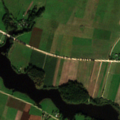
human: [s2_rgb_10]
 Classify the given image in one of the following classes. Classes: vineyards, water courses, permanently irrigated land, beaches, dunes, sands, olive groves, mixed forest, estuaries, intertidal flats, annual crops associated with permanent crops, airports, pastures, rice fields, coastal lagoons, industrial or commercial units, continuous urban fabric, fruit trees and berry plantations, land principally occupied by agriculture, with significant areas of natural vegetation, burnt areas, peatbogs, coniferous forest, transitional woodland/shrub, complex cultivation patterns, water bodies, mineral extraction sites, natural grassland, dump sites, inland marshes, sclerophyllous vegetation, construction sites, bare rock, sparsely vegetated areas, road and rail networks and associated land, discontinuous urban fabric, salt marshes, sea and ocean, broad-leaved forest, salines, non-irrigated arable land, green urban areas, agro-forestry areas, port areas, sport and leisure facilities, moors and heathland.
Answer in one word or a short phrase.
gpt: non-irrigated arable land, pastures, complex cultivation patterns, water bodies